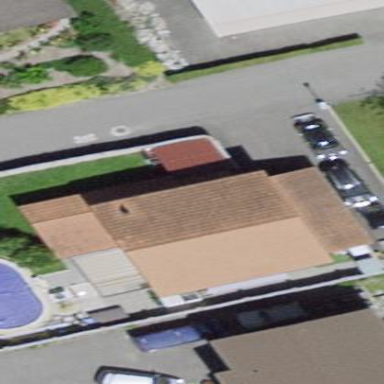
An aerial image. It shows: Detached building.